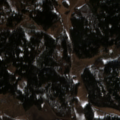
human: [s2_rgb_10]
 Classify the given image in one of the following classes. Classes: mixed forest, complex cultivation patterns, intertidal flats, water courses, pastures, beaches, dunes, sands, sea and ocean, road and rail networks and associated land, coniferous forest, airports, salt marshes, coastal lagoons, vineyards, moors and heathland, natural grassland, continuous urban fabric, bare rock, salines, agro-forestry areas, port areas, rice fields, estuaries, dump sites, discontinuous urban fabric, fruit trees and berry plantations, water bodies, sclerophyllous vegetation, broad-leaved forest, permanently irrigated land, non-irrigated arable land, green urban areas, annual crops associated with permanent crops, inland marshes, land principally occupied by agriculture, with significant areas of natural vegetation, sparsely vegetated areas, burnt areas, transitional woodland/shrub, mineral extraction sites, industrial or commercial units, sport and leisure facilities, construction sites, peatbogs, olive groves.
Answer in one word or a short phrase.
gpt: land principally occupied by agriculture, with significant areas of natural vegetation, broad-leaved forest, mixed forest